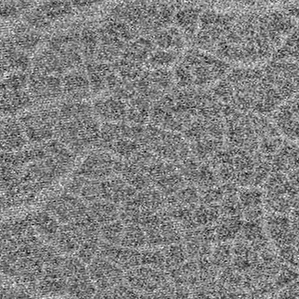
Label: frost